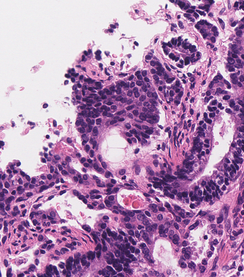
Tumor epithelial tissue: yes
Tumor-associated stroma tissue: yes
Normal tissue: no